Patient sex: M
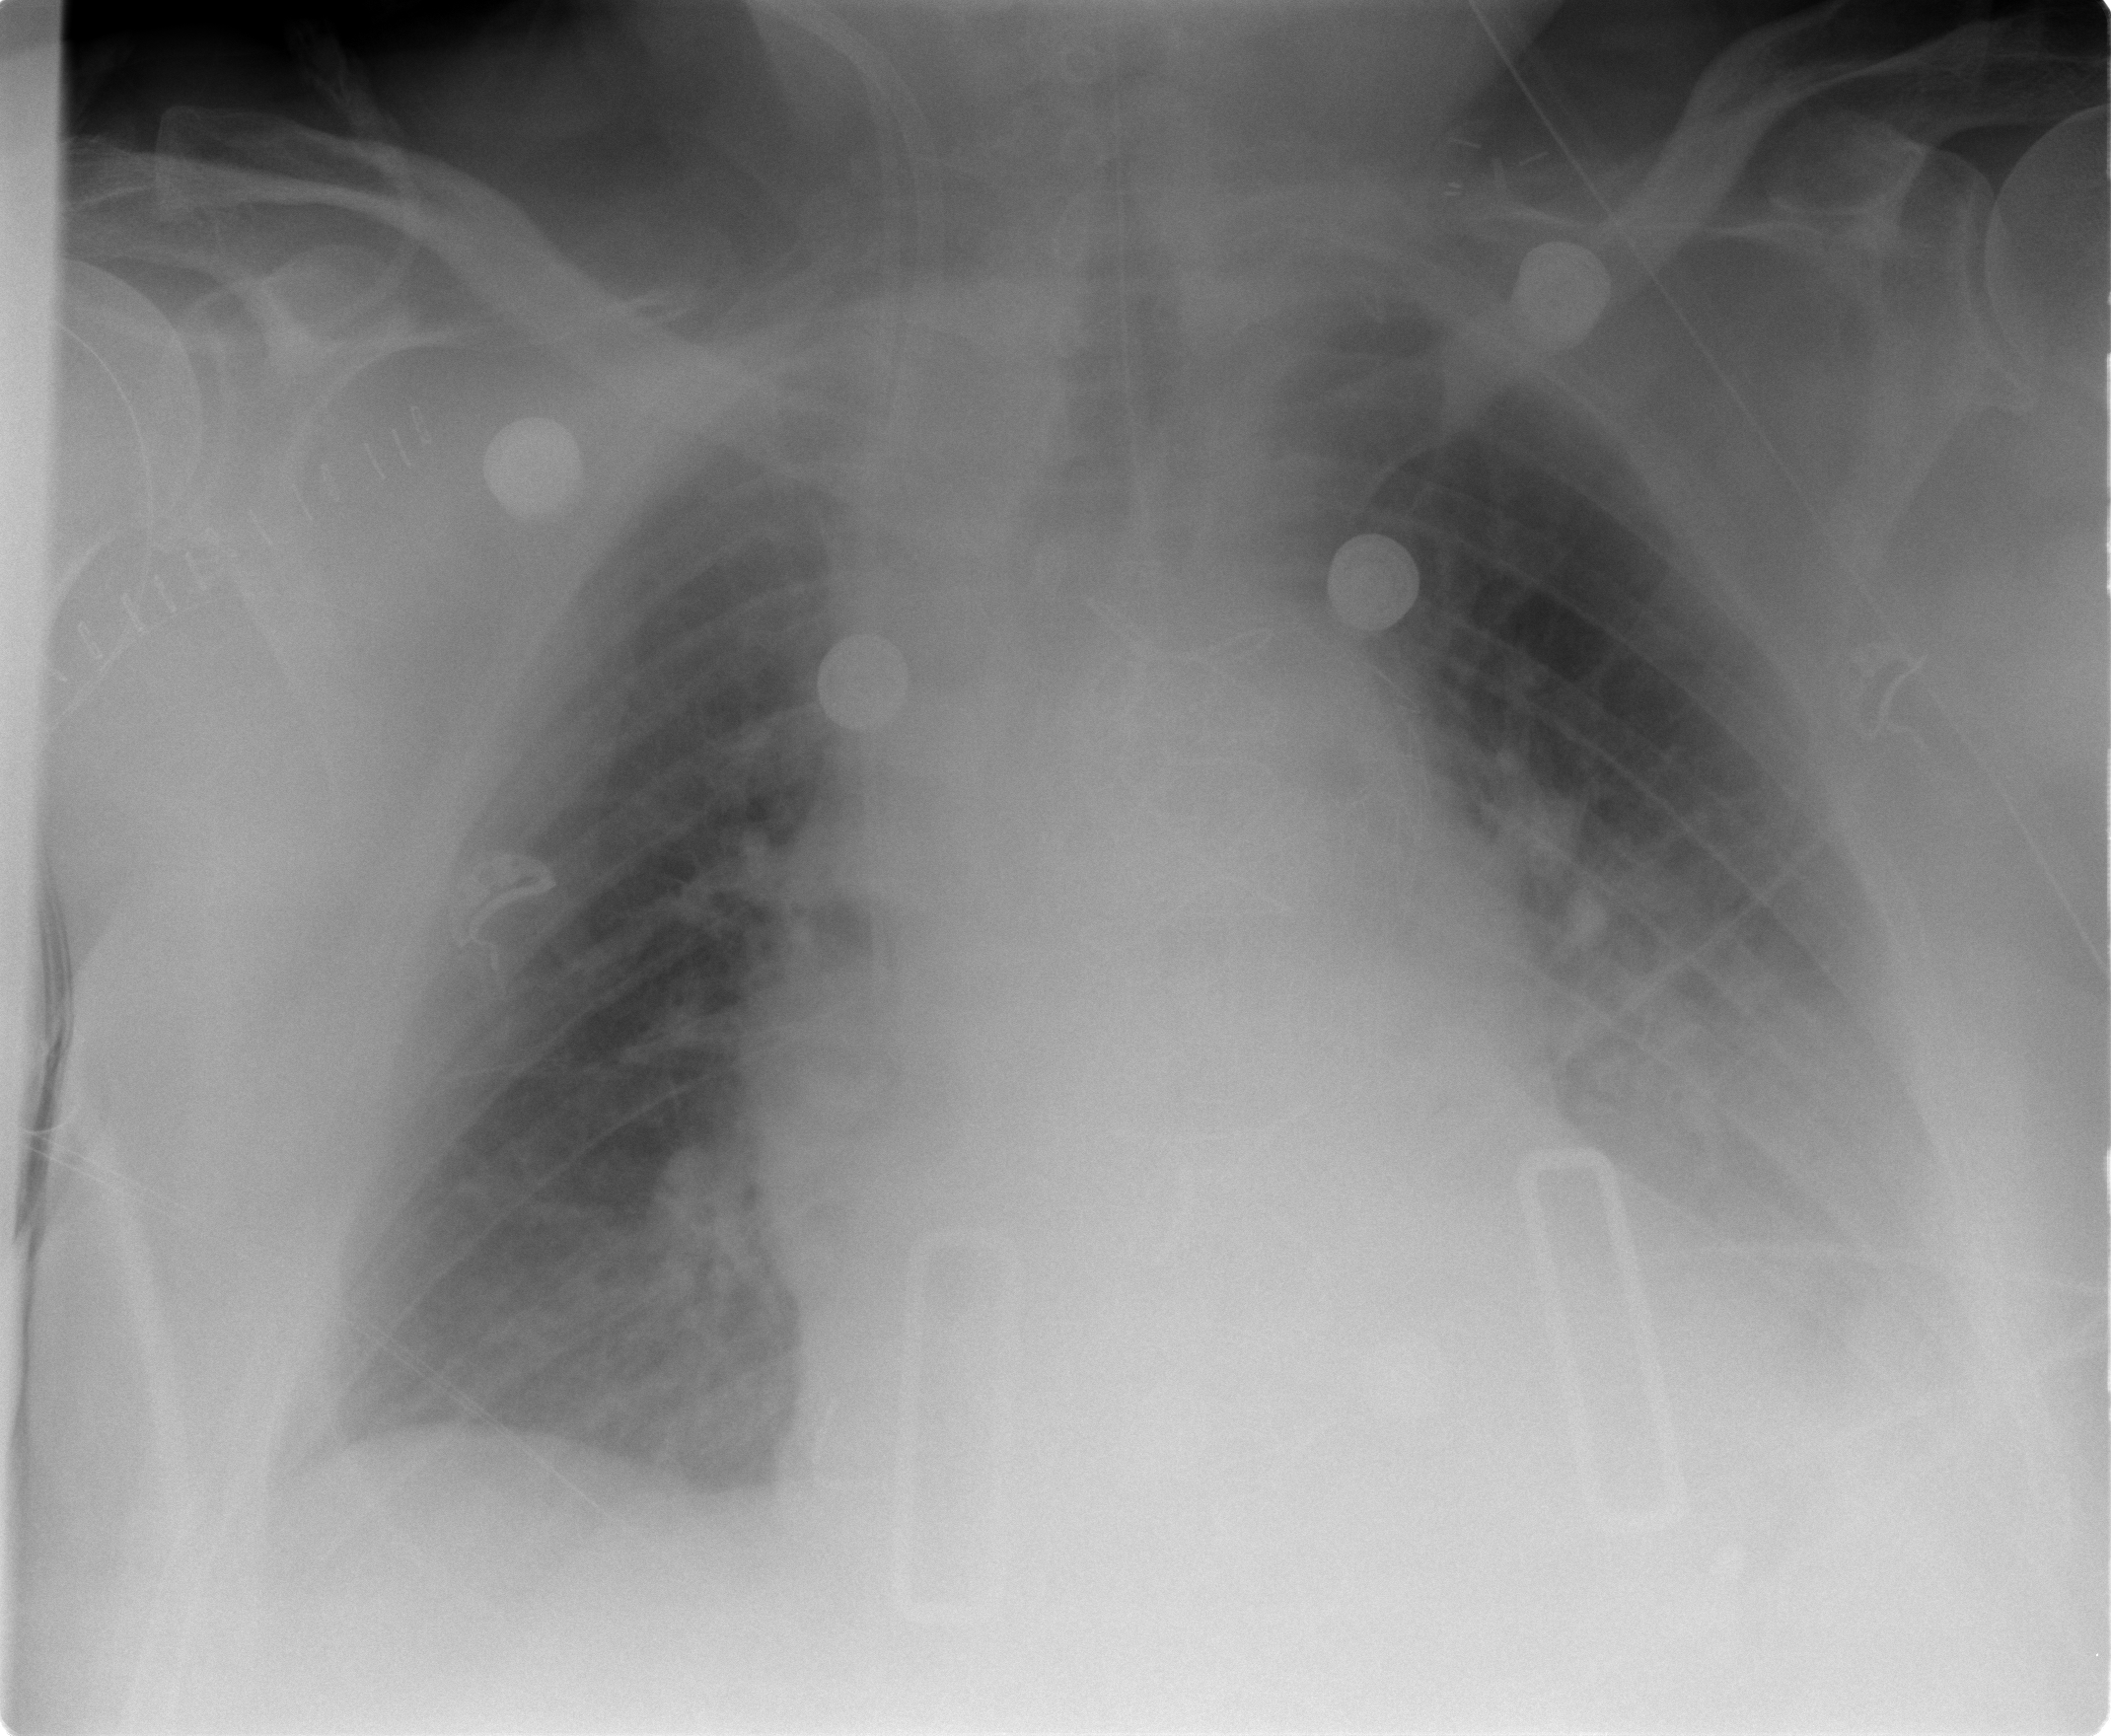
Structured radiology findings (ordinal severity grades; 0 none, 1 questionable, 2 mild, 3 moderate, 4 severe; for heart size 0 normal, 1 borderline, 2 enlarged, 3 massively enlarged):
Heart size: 1
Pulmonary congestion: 0
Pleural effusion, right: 0
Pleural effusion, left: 3
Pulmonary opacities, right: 0
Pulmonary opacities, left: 1
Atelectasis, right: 0
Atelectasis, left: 2